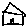
Label: house